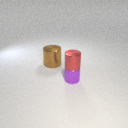
small purple metal cylinder in front of large brown metal cylinder